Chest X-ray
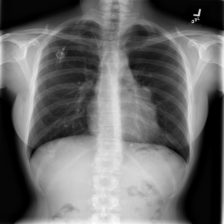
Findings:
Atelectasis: negative
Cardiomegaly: negative
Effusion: negative
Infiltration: negative
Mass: negative
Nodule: negative
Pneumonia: negative
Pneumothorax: negative
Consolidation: negative
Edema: negative
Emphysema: negative
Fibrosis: negative
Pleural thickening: negative
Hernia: negative